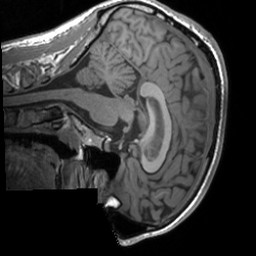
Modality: T1w
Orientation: sagittal
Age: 25
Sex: male
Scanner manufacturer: siemens
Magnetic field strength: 3 T
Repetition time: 1.9 s
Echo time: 0.00226 s